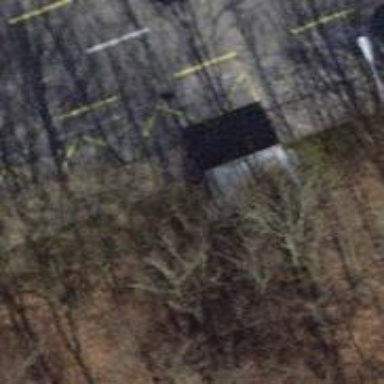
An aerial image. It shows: Bus stop with platform for public transport.